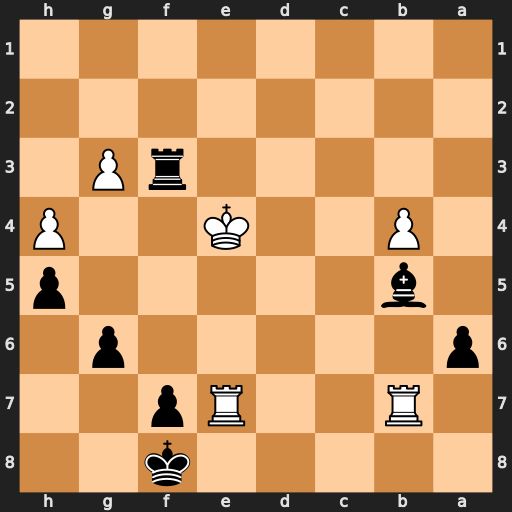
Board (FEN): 5k2/1R2Rp2/p5p1/1b5p/1P2K2P/5rP1/8/8
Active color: b
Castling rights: -
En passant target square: -
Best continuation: Bc6+ Kd4 Bxb7 Rxb7 Rxg3